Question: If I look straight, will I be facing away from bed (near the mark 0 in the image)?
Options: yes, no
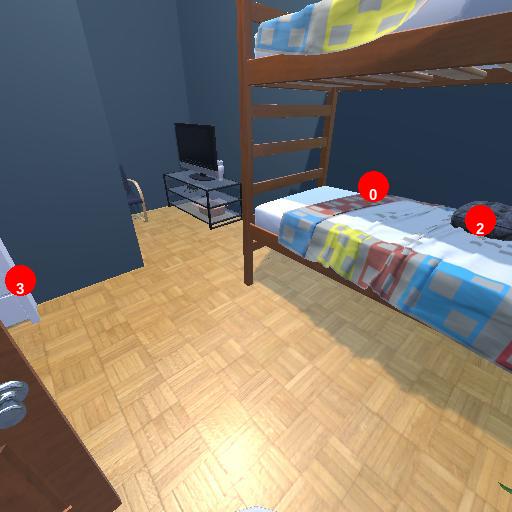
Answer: yes